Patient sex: M
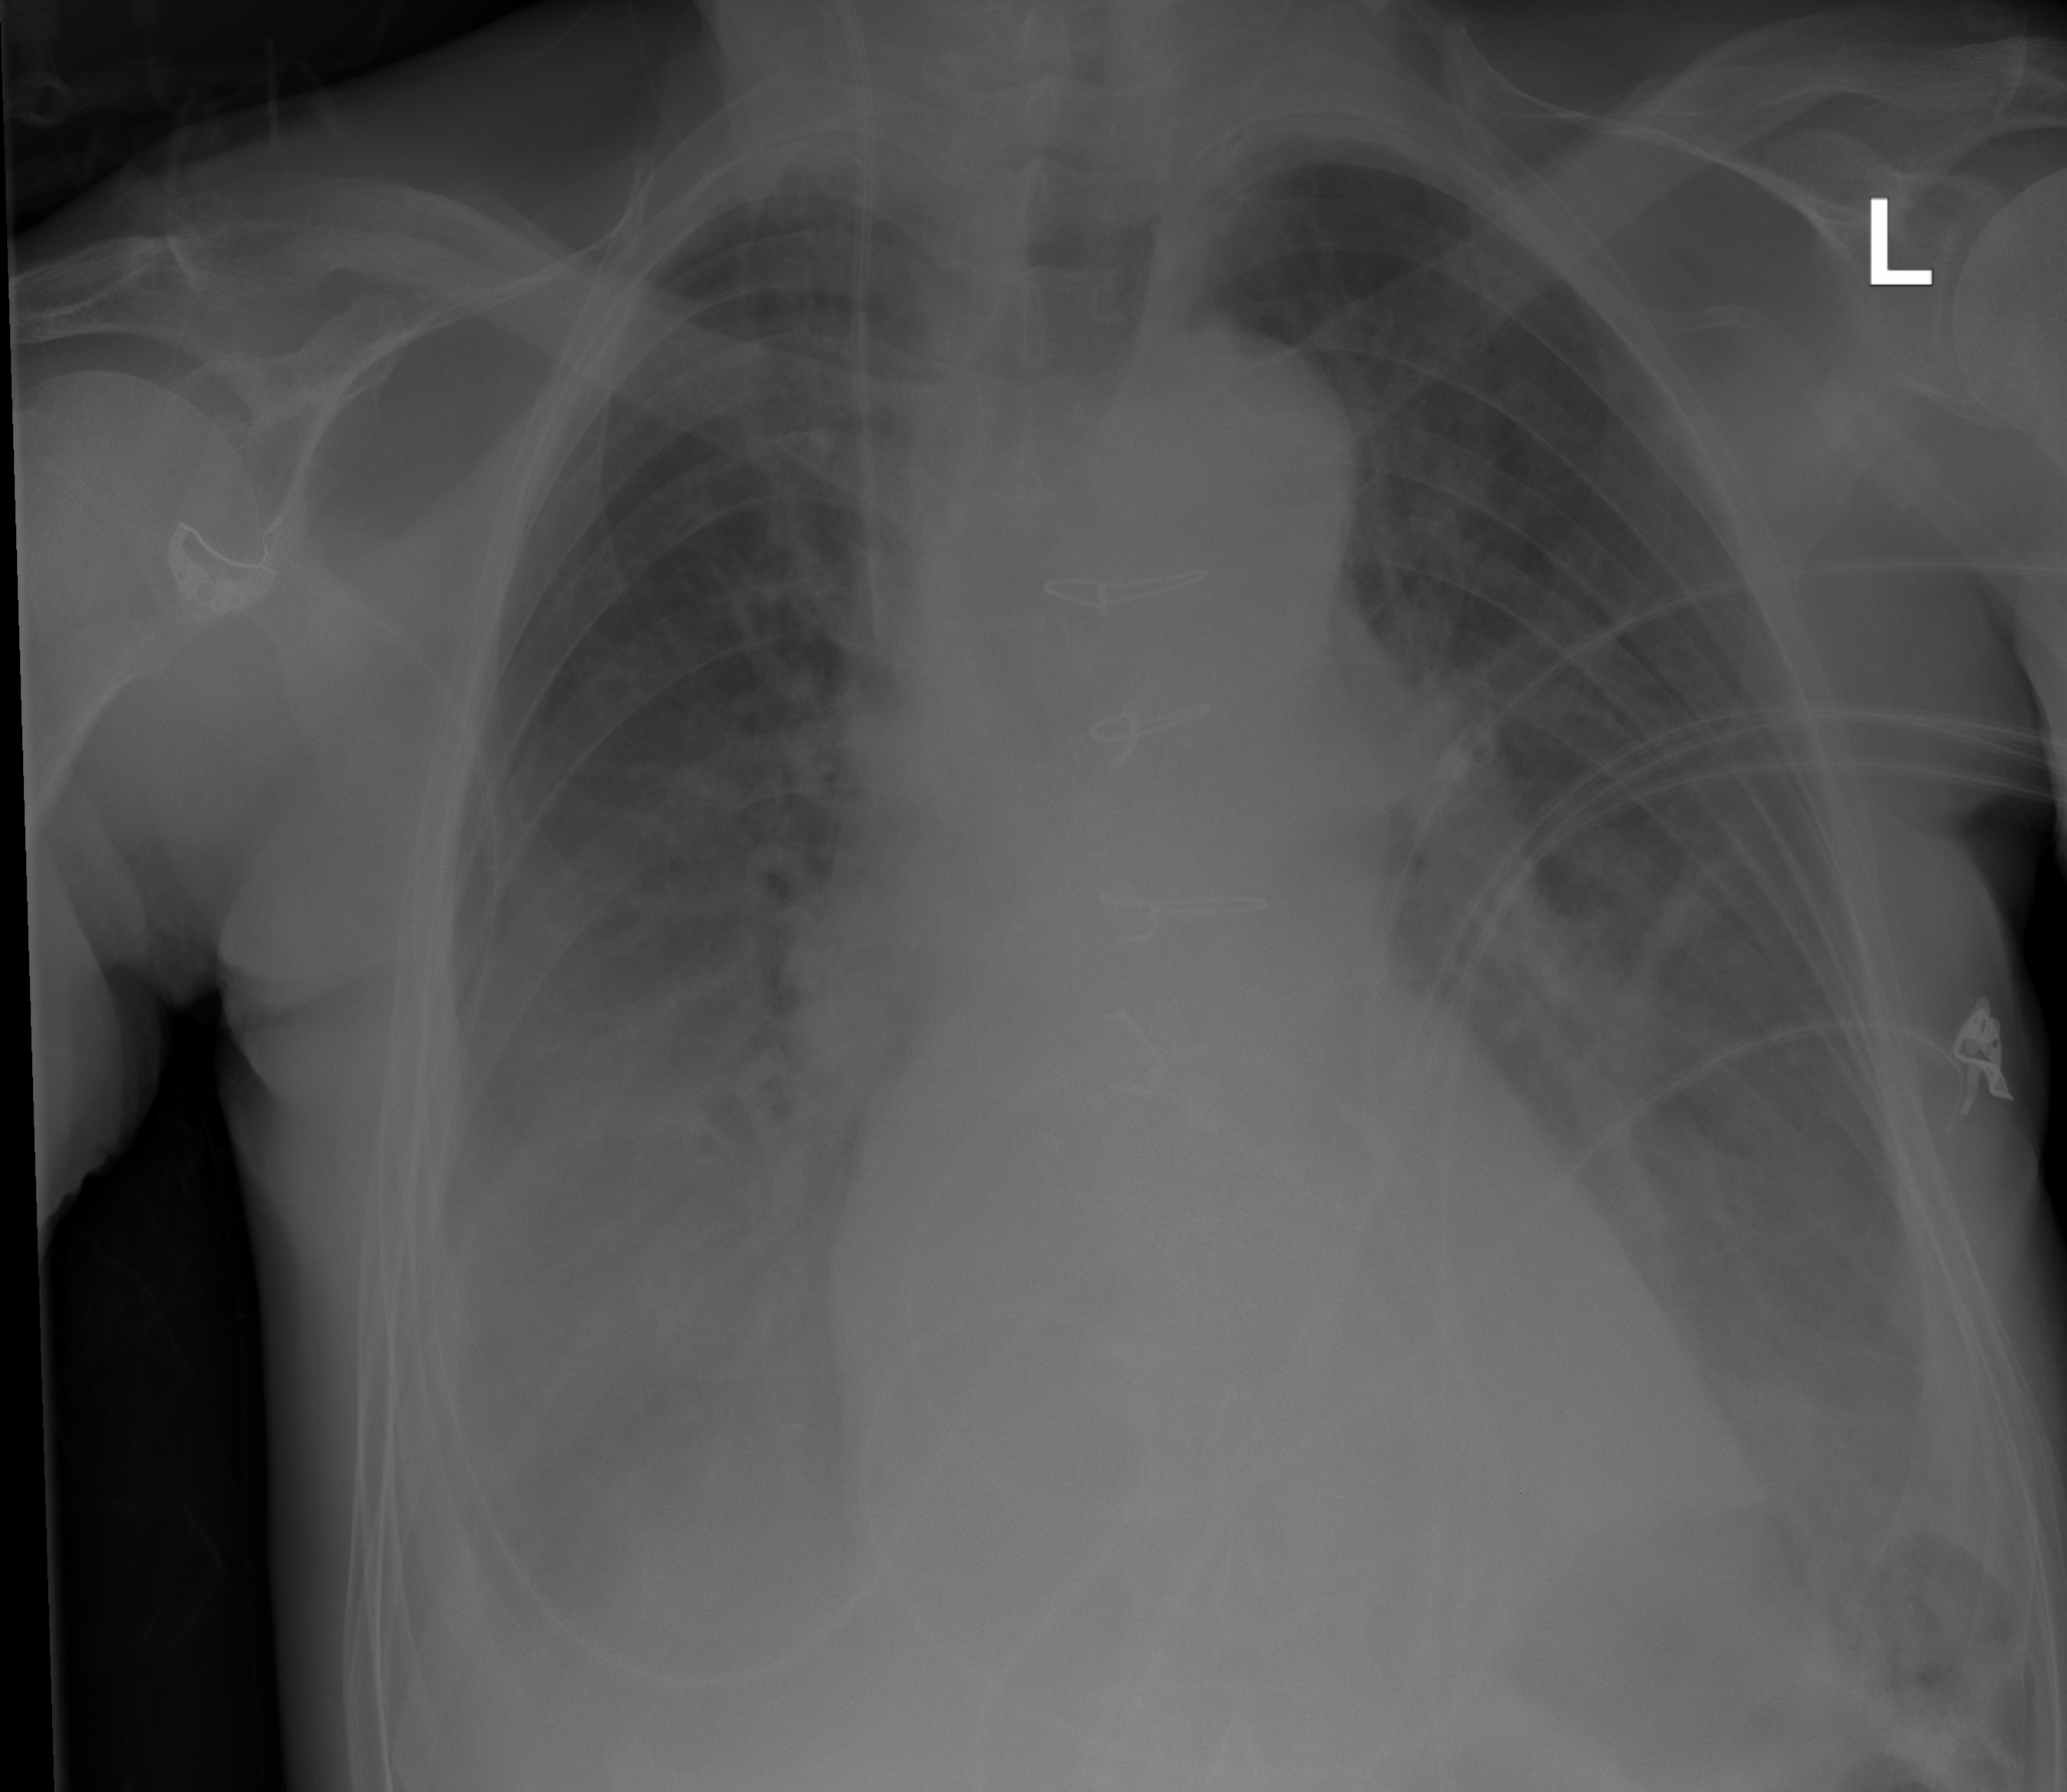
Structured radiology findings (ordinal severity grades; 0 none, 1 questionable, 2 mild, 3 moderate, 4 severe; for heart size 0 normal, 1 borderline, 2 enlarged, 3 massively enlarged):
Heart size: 0
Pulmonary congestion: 0
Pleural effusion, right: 2
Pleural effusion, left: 2
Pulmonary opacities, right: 0
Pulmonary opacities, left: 0
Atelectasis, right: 2
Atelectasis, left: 2